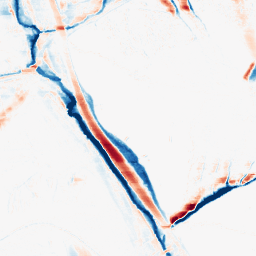
Category: morphological
Decomposition family: morphological_ellipse
Decomposition parameters: operation: average
width: 5
height: 20
Upsampling method: sinc_hamming
Upsampling parameters: scale: 2
kernel_size: 4
Upsampling scale: 2